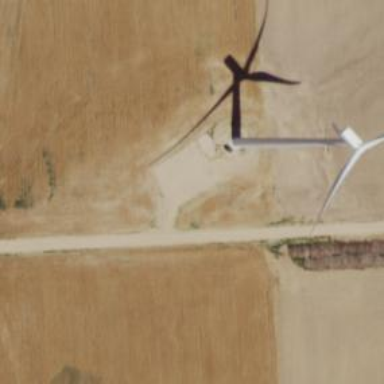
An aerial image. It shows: Wind generator with horizontal axis. The generator is wind turbine.